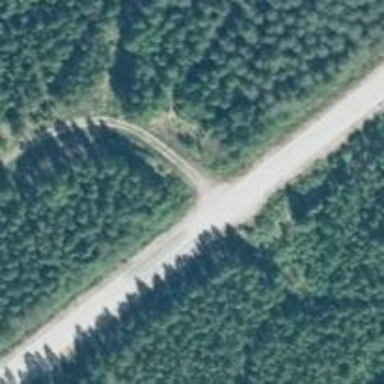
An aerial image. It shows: Simple road.